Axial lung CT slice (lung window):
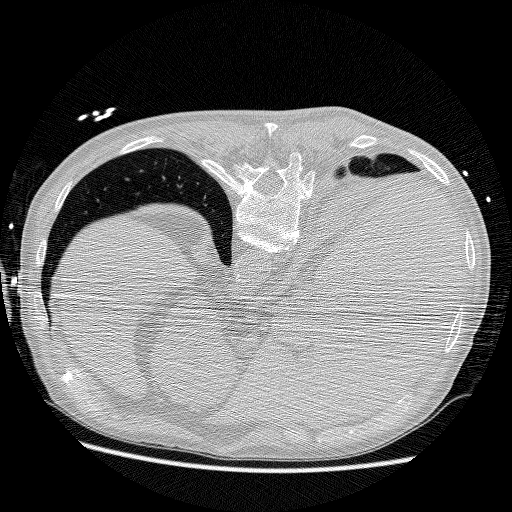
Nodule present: no